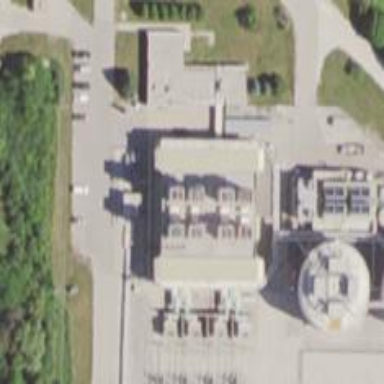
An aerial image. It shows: Gas turbine power generator.